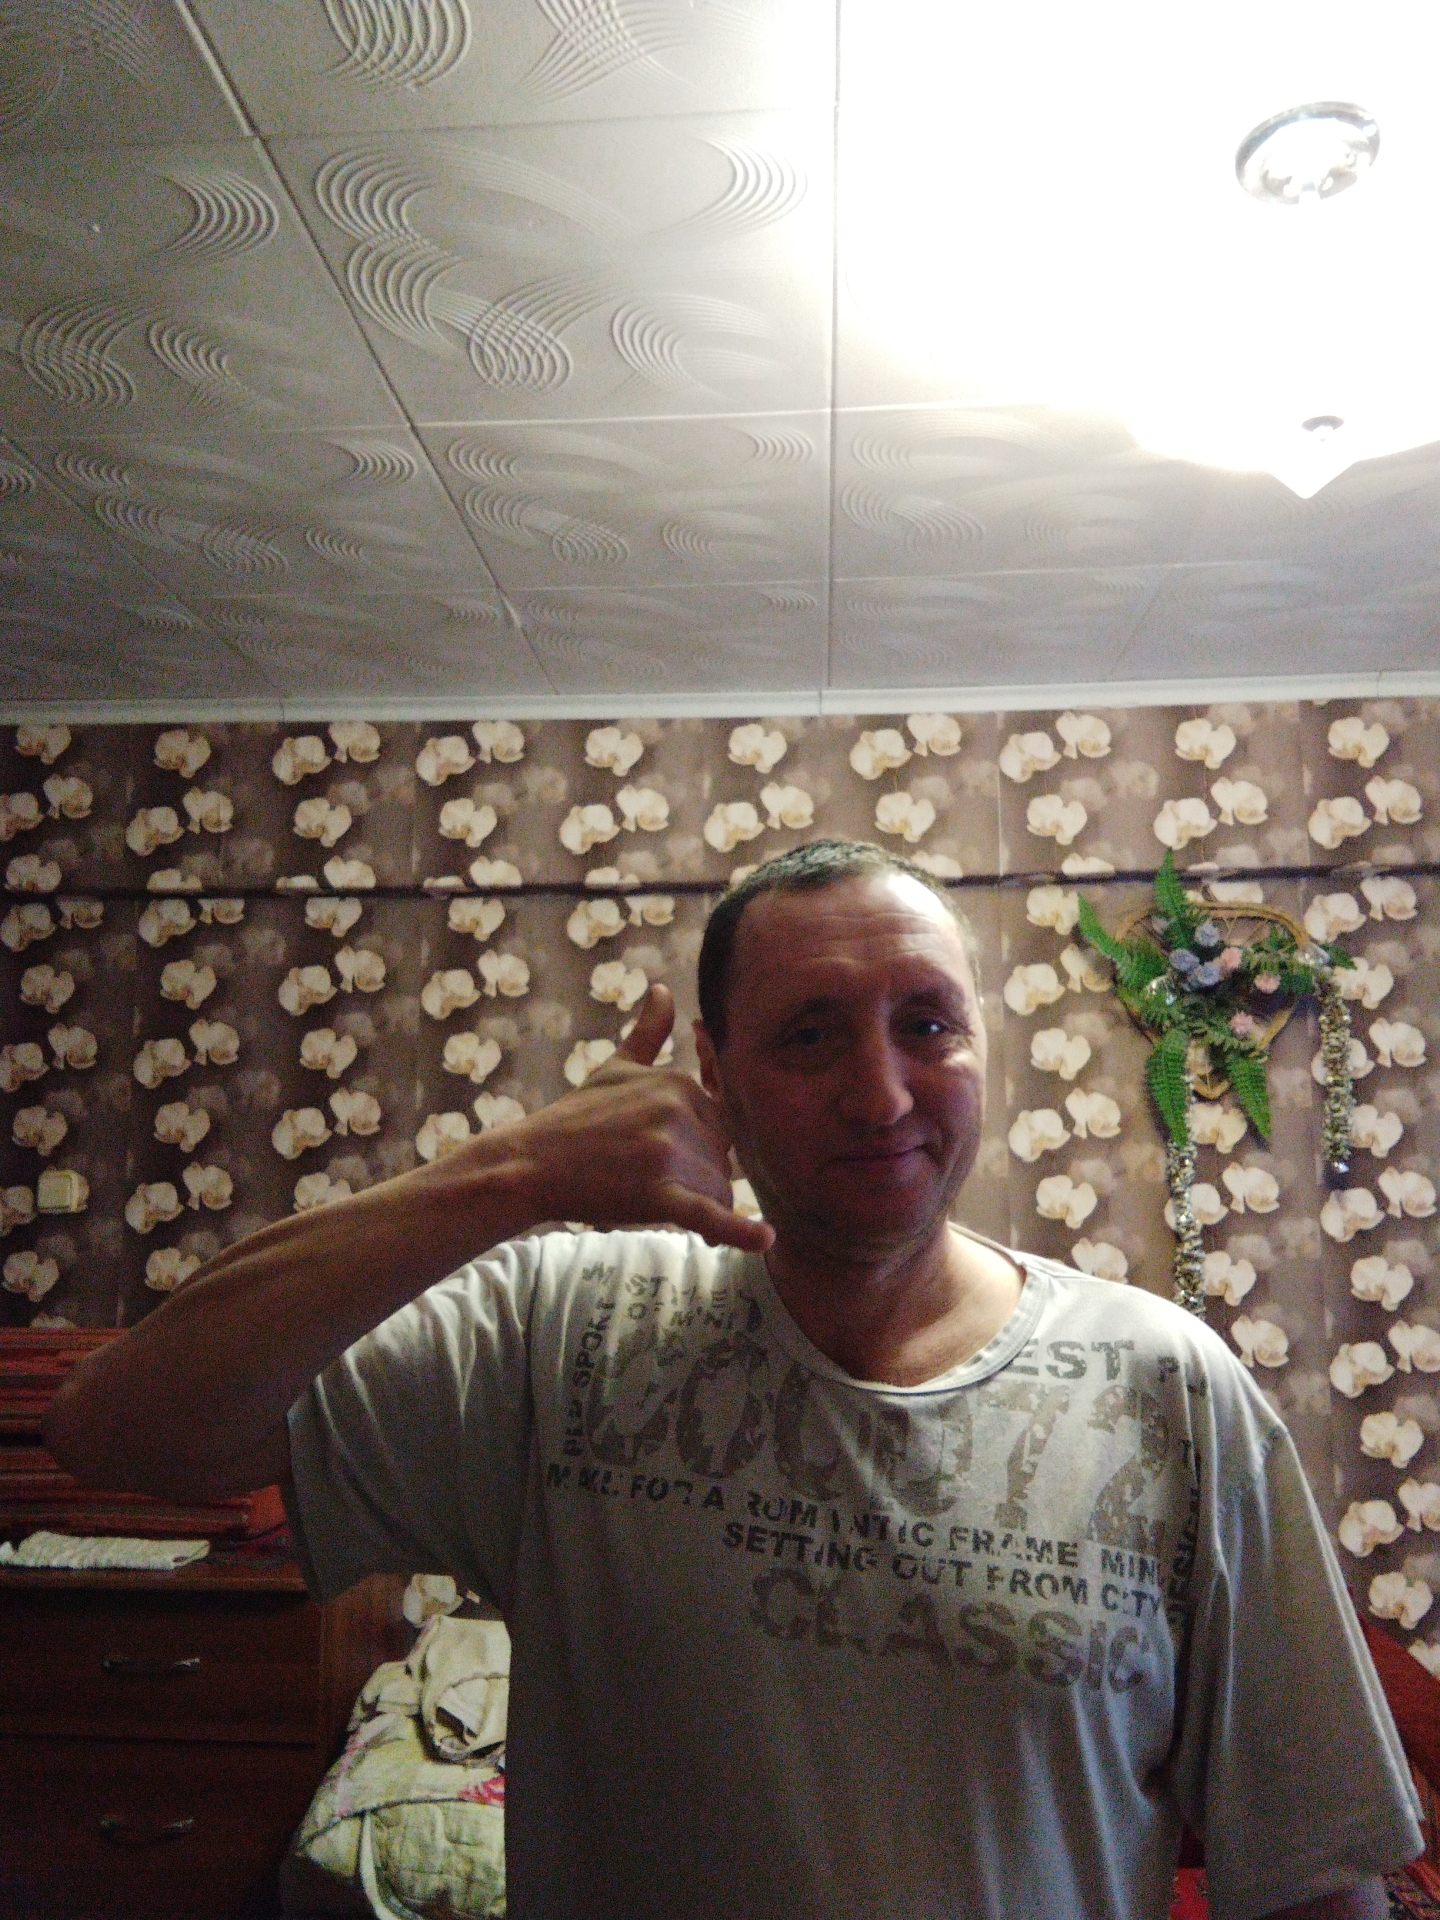
Label: noise